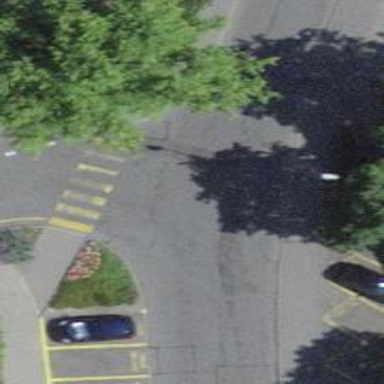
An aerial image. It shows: Residential road with asphalt surface. There are separate sidewalks on both sides.